Field crop: tomato
Growth stage: 2
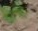
Species: solanum